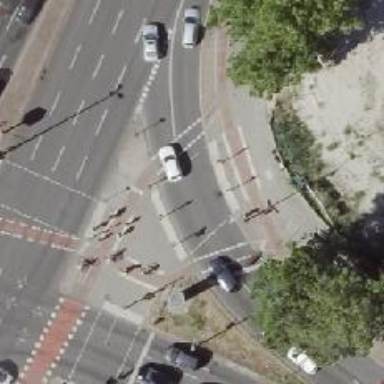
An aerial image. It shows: Crossing with traffic signals.